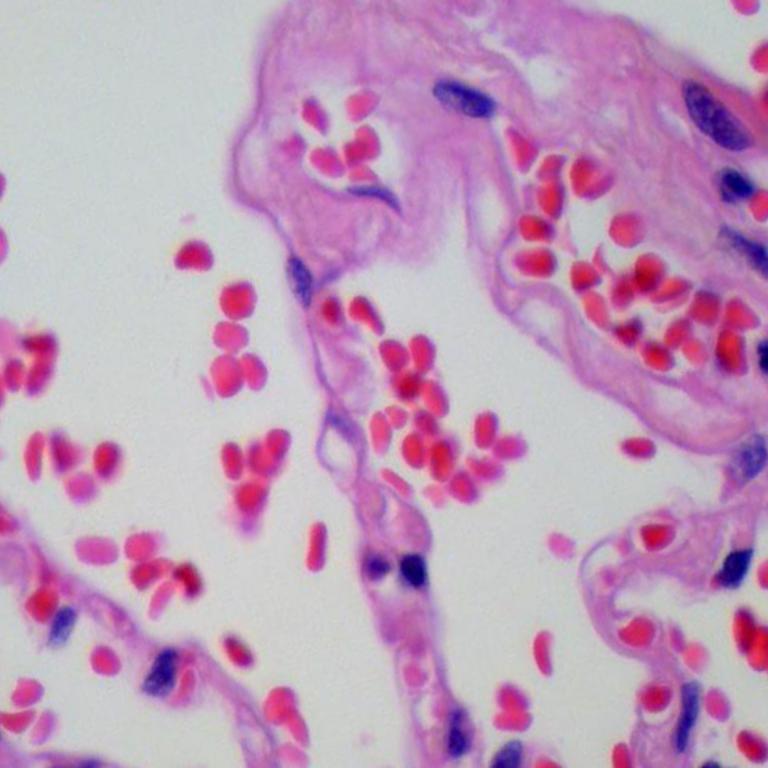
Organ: lung
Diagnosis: benign